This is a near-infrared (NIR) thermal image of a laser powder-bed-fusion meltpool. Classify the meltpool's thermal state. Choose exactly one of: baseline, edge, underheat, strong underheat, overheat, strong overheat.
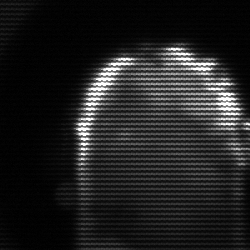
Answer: baseline